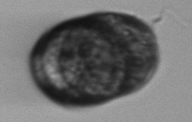
Label: Margalefidinium